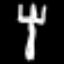
Label: fork